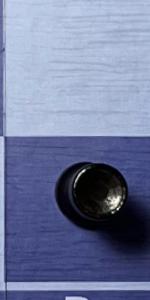
Label: Rook_Black